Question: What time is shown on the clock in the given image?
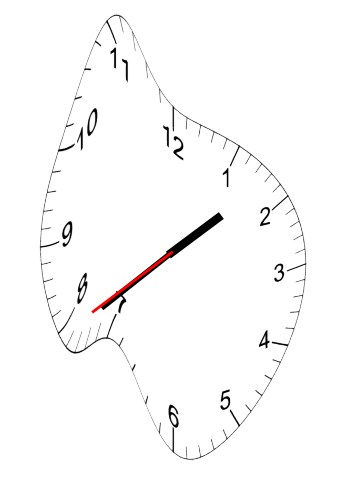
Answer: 01:38:39